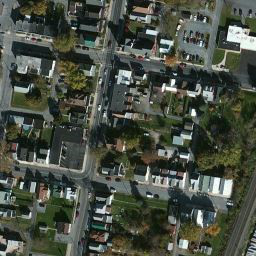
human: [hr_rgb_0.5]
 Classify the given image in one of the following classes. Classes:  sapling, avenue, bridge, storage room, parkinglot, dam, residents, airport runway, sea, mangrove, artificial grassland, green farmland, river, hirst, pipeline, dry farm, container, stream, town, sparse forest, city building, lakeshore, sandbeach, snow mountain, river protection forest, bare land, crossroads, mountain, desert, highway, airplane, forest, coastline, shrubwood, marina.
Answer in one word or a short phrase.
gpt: town